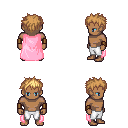
a pixel art fantasy rpg character, male body template, human, dark skin, pink cape, white pants, light blonde bedhead hairstyle, leather bracers, four views (front, back, left, right), 2x2 character sprite sheet, small pixel art, hard edges, no anti-aliasing